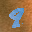
Label: 9